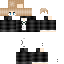
A male human skin with medium skin, wearing brown long hair dressed in a blue suit and black pants, featuring a closed mouth.